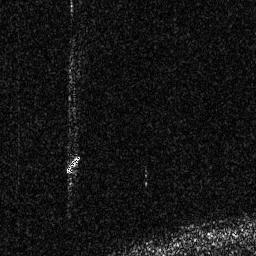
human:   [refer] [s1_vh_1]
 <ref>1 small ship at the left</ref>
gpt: <box>[[25, 59, 31, 67, 0]]</box>